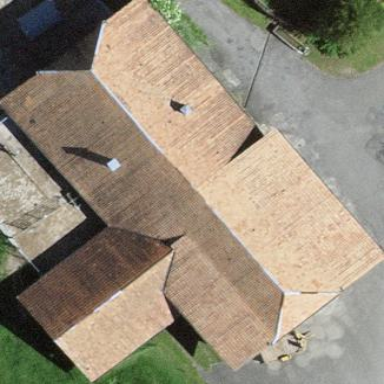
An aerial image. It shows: Rural barn.